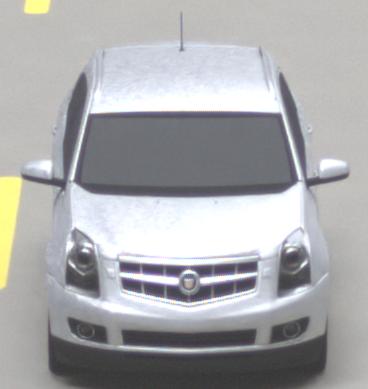
Make: Cadillac
Model: SRX 3.0 V6
Detailed model: SRX (II)
Model produced from: 2010/12
Model produced until: 2012/01
Doors: 5
Color: white
Road condition: dry road
Daytime: midday
Contrast: medium contrast